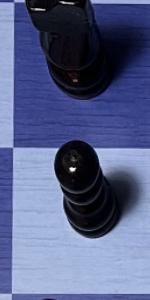
Label: Pawn_Black